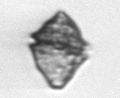
Label: Kryptoperidinium_triquetrum